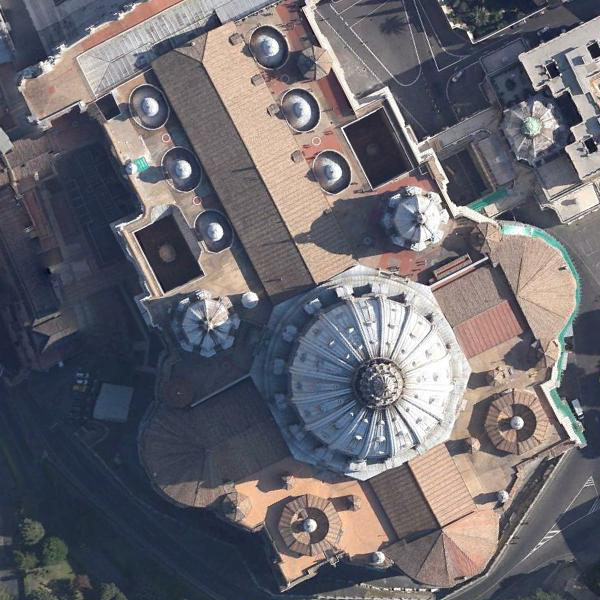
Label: Church